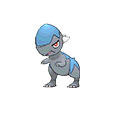
Pok\u00e9mon: cranidos